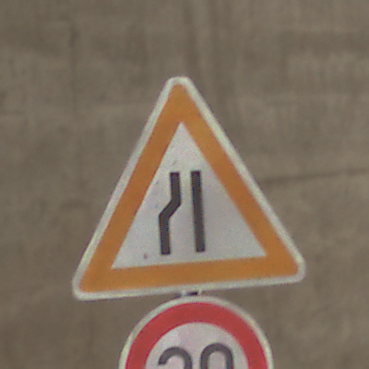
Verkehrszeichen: EinseitigVerengteFahrbahnLinks
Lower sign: Geschwindigkeit30
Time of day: Midday
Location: Roofed (Tunnel)
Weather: NotSpecified
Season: NotSpecified
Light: Natural